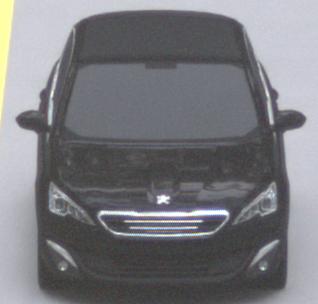
Make: Peugeot
Model: 308 VTi 82
Detailed model: 308 (II)
Model produced from: 2013/09
Model produced until: 2014/11
Doors: 5
Color: black
Road condition: dry road
Daytime: sunrise or sunset
Contrast: medium contrast